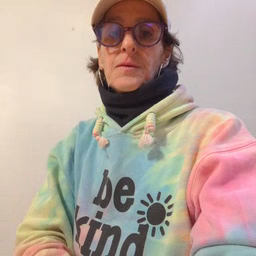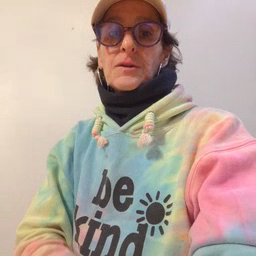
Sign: old